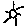
Label: sun